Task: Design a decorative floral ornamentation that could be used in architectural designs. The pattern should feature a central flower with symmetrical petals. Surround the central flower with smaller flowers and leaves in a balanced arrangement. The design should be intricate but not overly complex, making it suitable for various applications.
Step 192:
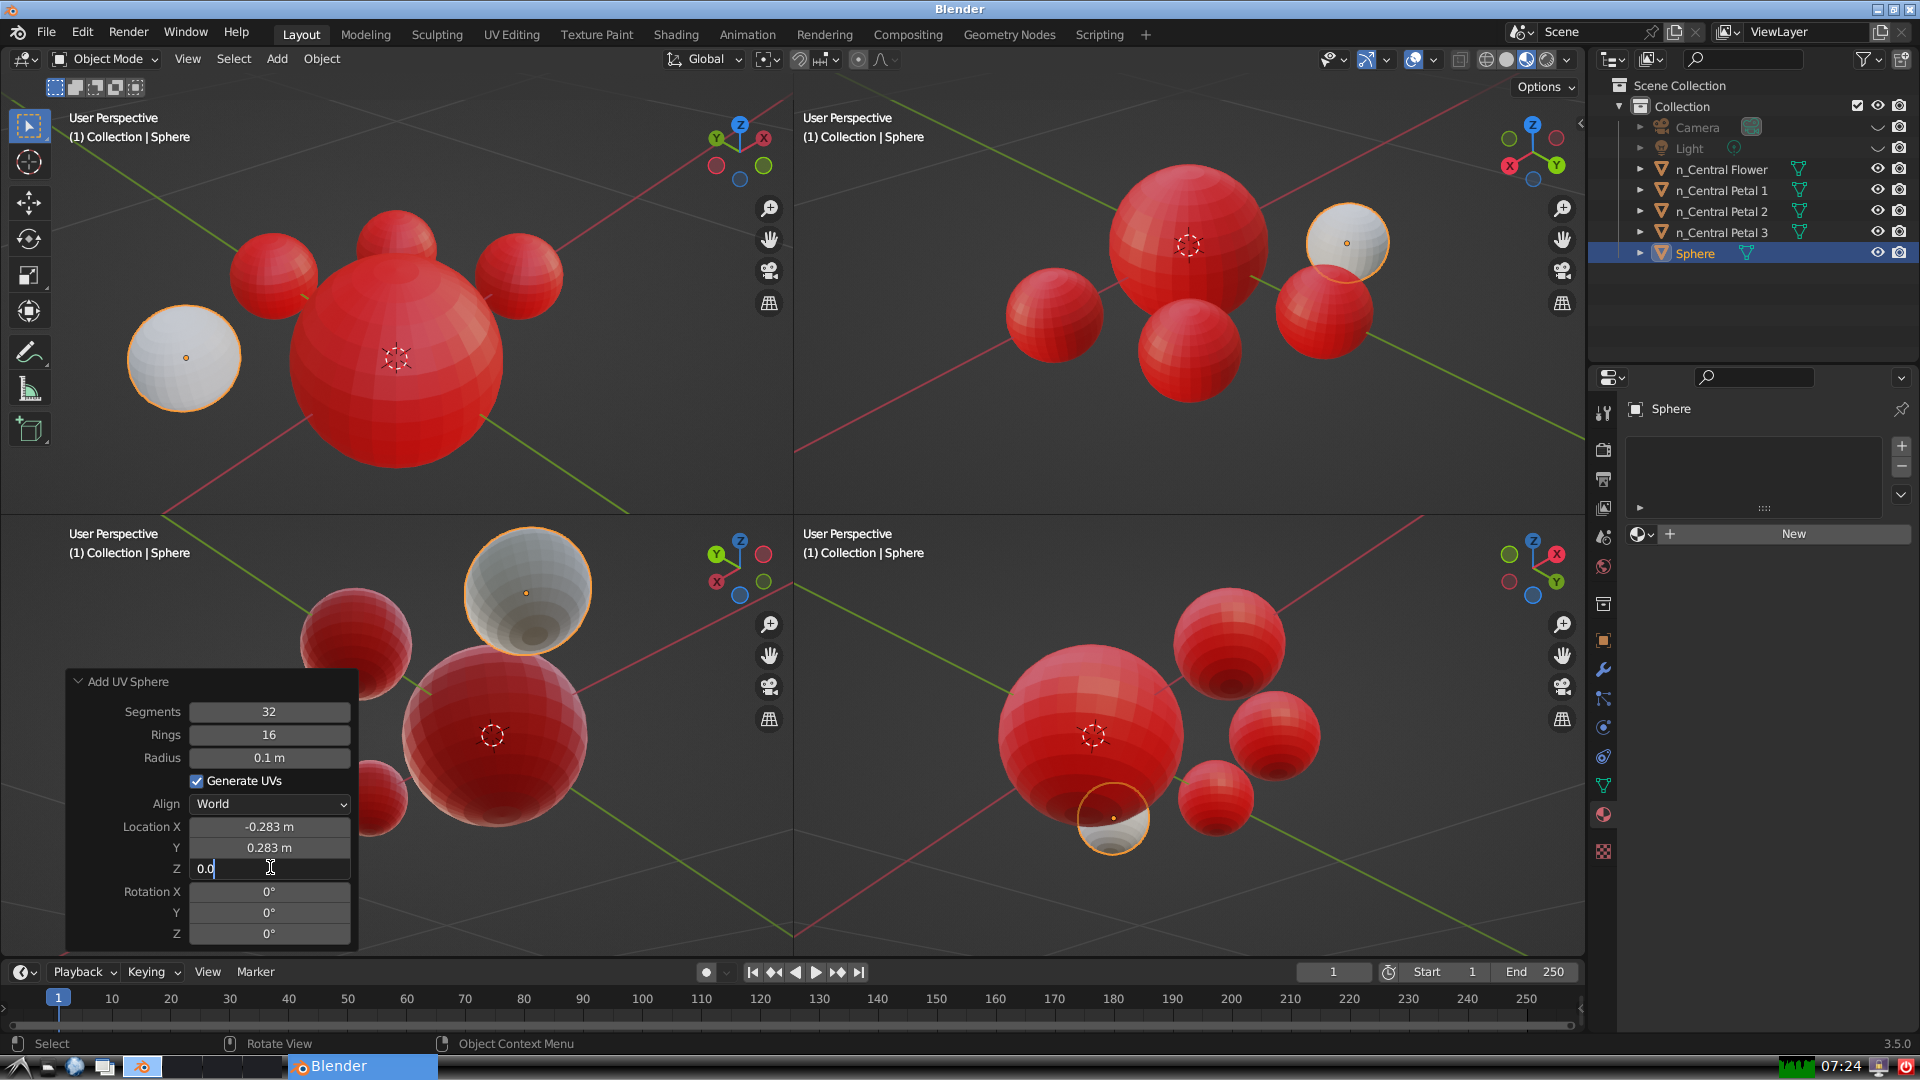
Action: {"key_press": ['Return']}